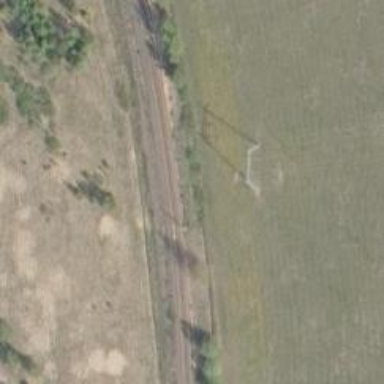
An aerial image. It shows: Railway signal supported by catenary mast.